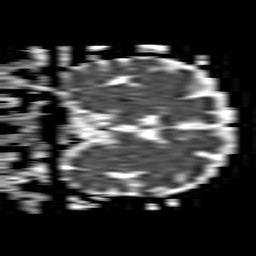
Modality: ADC
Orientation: coronal
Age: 82
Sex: male
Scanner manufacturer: philips
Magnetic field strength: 1.5 T
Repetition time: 3.392 s
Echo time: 0.06899 s